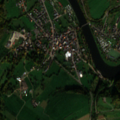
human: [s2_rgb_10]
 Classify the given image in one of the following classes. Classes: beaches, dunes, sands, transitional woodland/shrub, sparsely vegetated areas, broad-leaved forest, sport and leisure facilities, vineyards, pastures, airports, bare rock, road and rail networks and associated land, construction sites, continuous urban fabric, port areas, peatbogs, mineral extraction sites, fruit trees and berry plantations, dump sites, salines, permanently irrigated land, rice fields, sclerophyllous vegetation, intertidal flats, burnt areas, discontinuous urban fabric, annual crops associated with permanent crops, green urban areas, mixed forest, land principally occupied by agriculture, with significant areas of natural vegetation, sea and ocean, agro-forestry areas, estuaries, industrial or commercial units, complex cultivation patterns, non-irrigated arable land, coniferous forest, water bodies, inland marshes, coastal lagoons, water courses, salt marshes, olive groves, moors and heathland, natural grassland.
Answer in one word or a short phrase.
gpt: discontinuous urban fabric, non-irrigated arable land, pastures, land principally occupied by agriculture, with significant areas of natural vegetation, broad-leaved forest